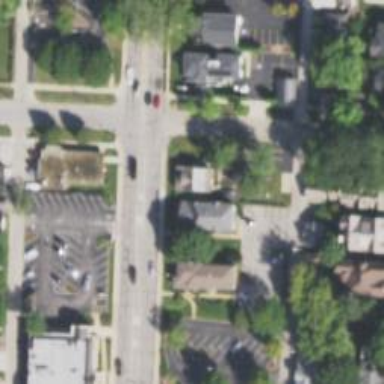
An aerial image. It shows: Secondary road with separate asphalt sidewalks.